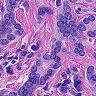
Metastatic tissue present: yes